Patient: sex F, age 43
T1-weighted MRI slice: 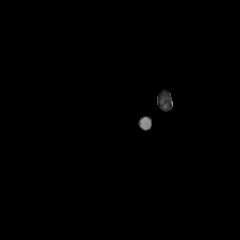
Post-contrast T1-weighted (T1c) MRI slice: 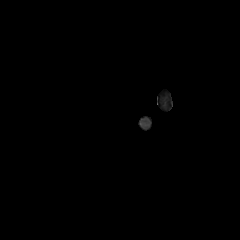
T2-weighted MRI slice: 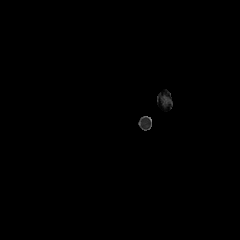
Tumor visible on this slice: no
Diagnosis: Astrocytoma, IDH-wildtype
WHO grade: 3